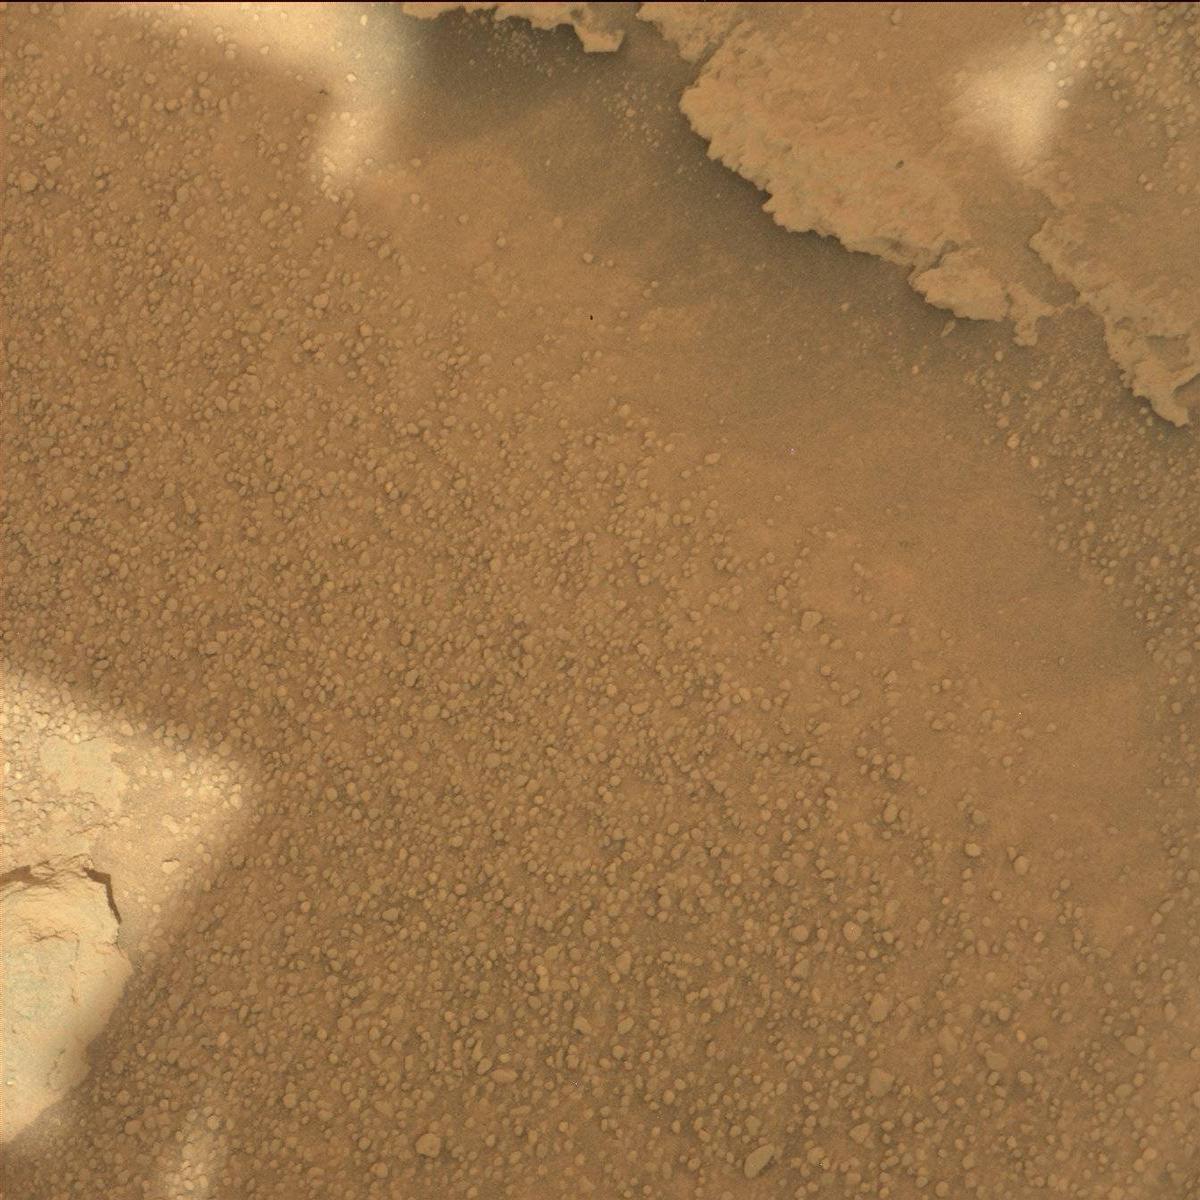
Terrain classes present: Bedrock, Sand / Soil